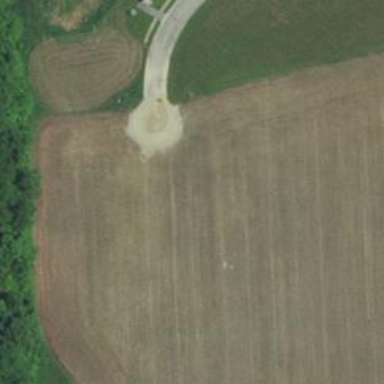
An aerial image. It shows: Turning circle on the road.